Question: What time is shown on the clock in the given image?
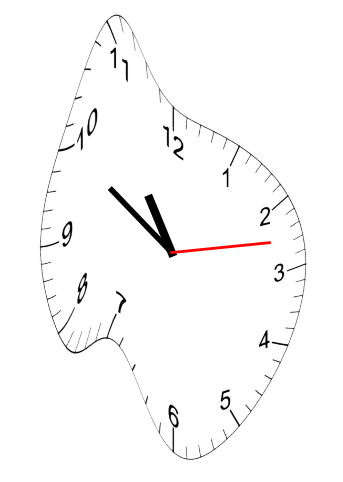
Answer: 10:50:13